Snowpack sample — Buffalo Mountain, Silverthorne, Colorado, USA (1/25/25, 10:11 AM MST)
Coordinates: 39.6222, -106.1139
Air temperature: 22 °F
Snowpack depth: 110 cm
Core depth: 40 cm
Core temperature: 46.4 °F
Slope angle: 12°, slope face: 102°
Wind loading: high
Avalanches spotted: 0
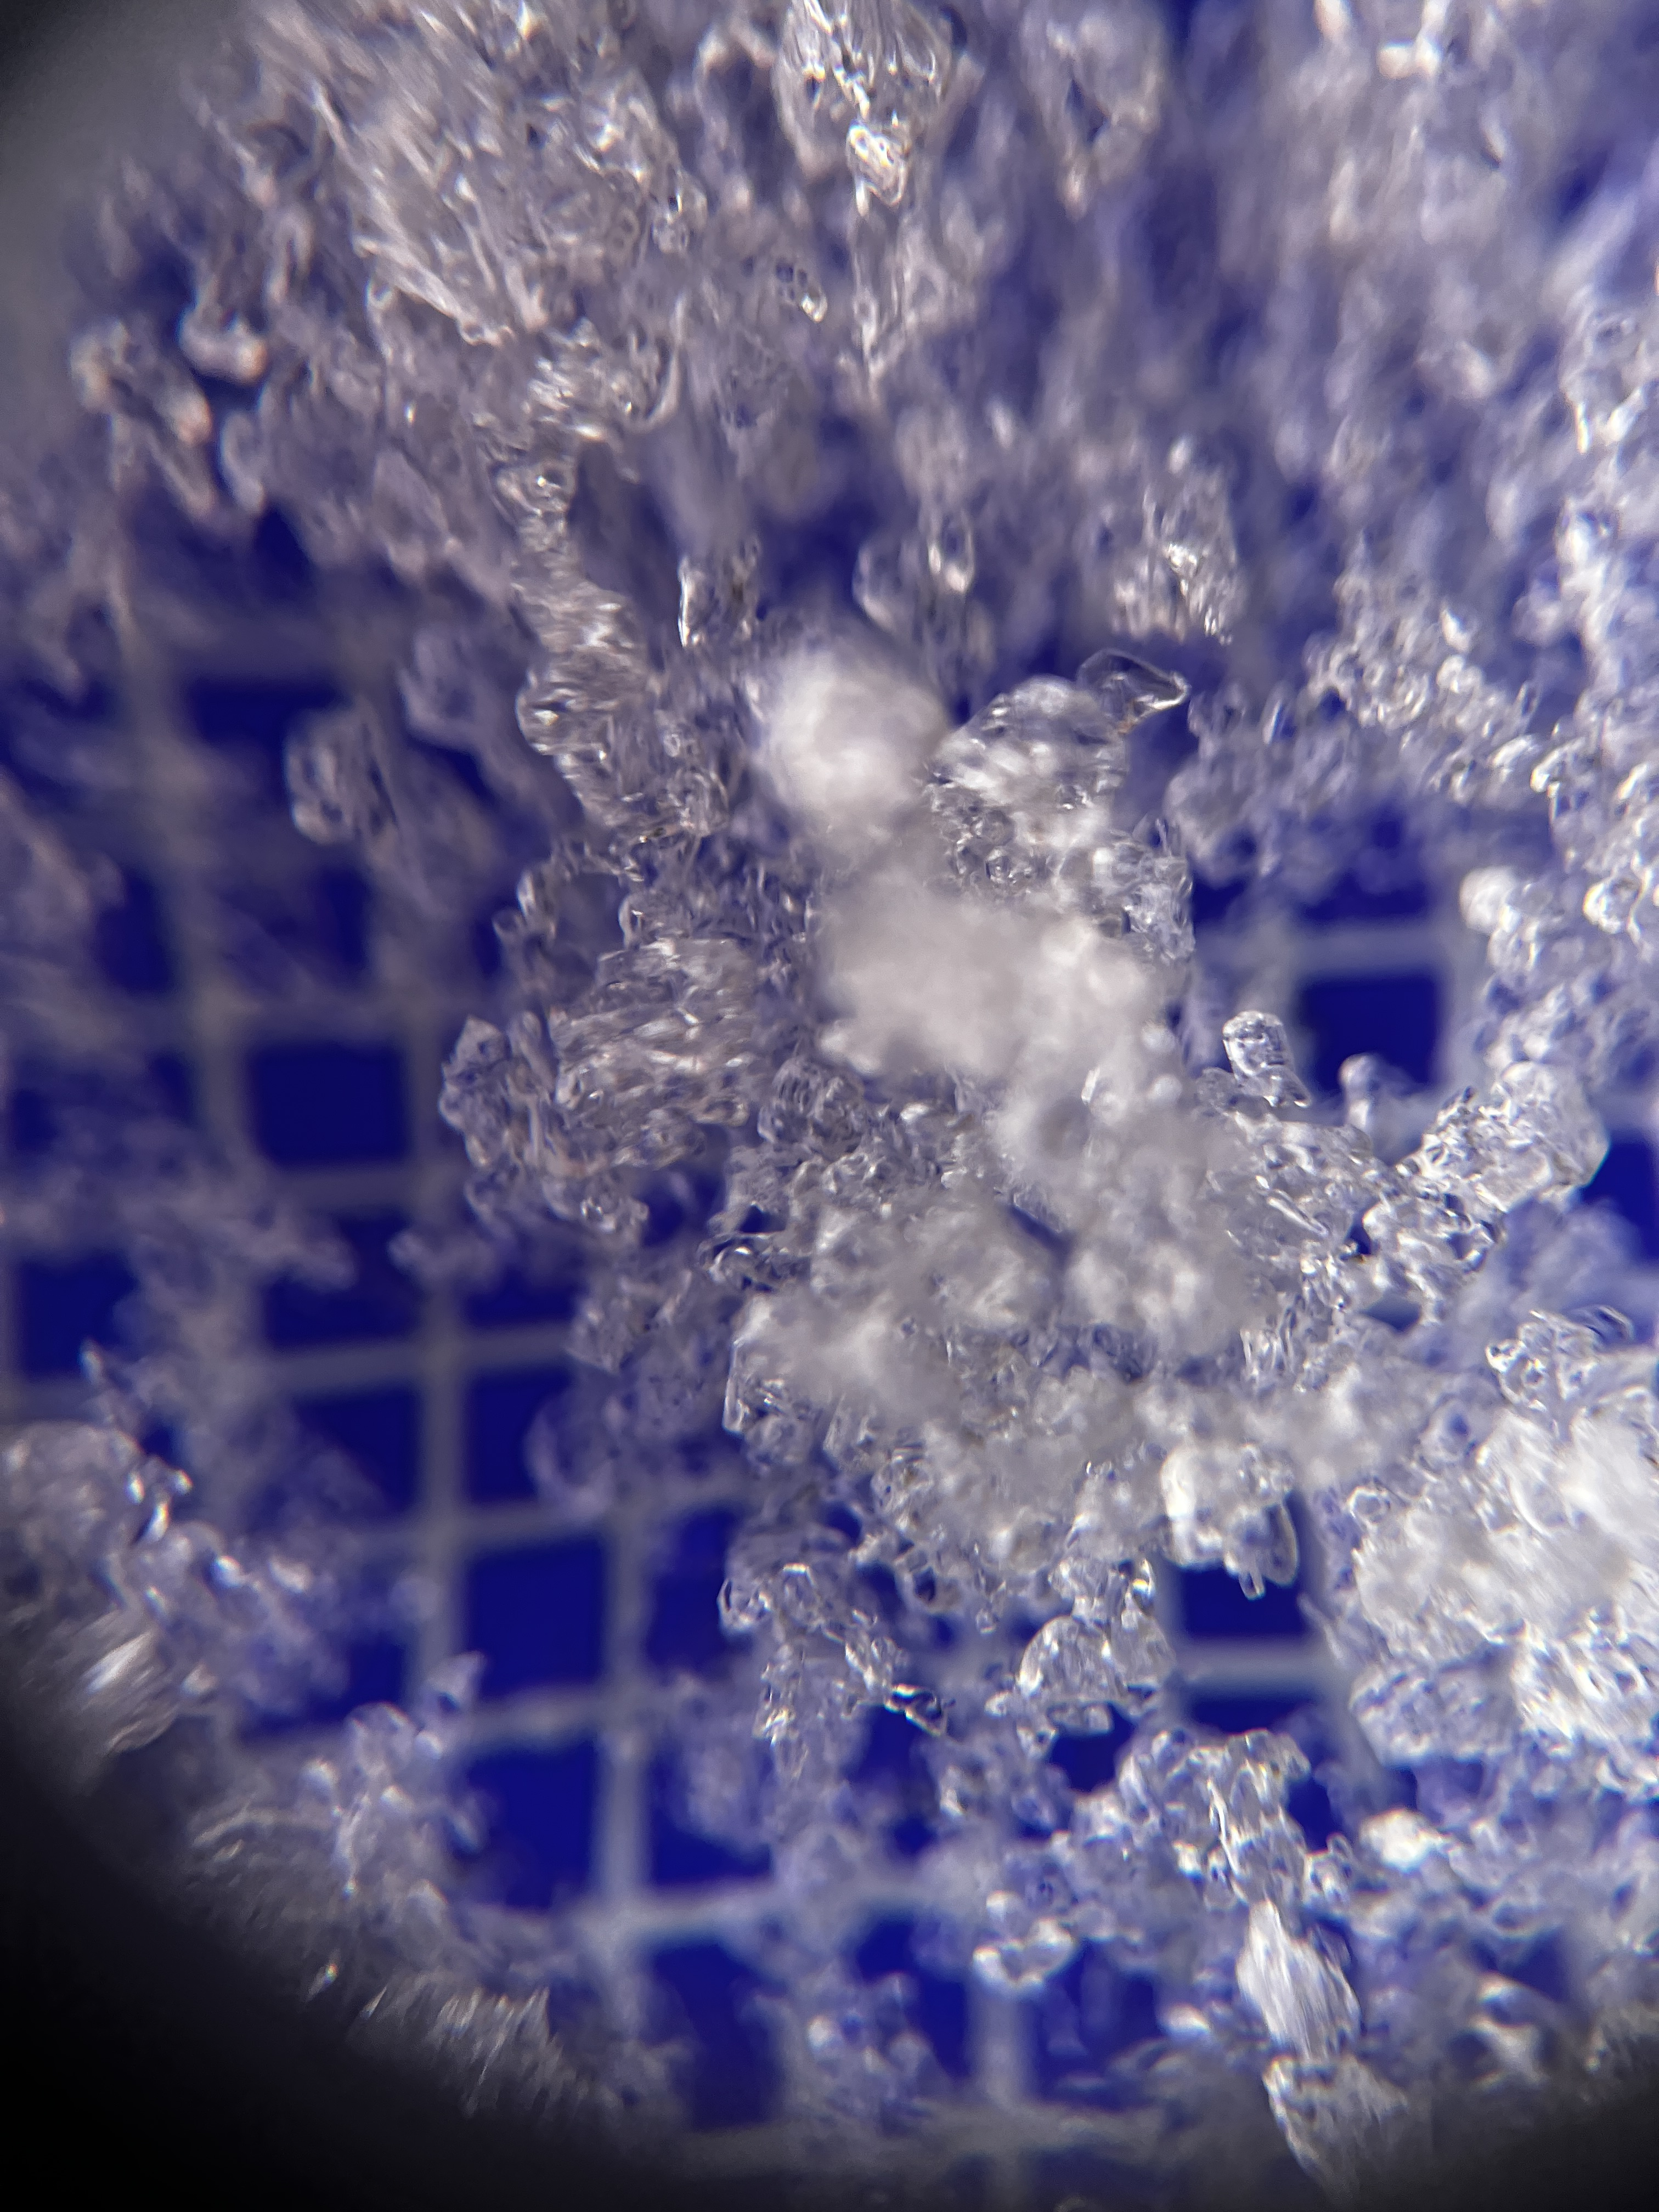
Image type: magnified_profile
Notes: No avalanches nearby, collected on the outskirts of a fire break 15 meters from the treeline, on way to Buffalo and Red Mountain